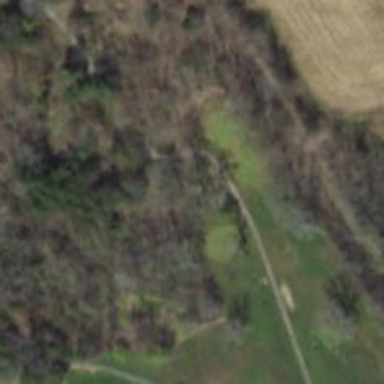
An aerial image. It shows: Golf tee on grassy land.